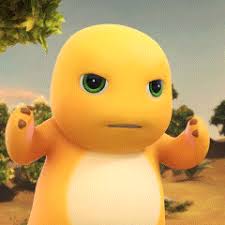
Label: nailong